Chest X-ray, PA view. Patient: 55 years old, sex M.
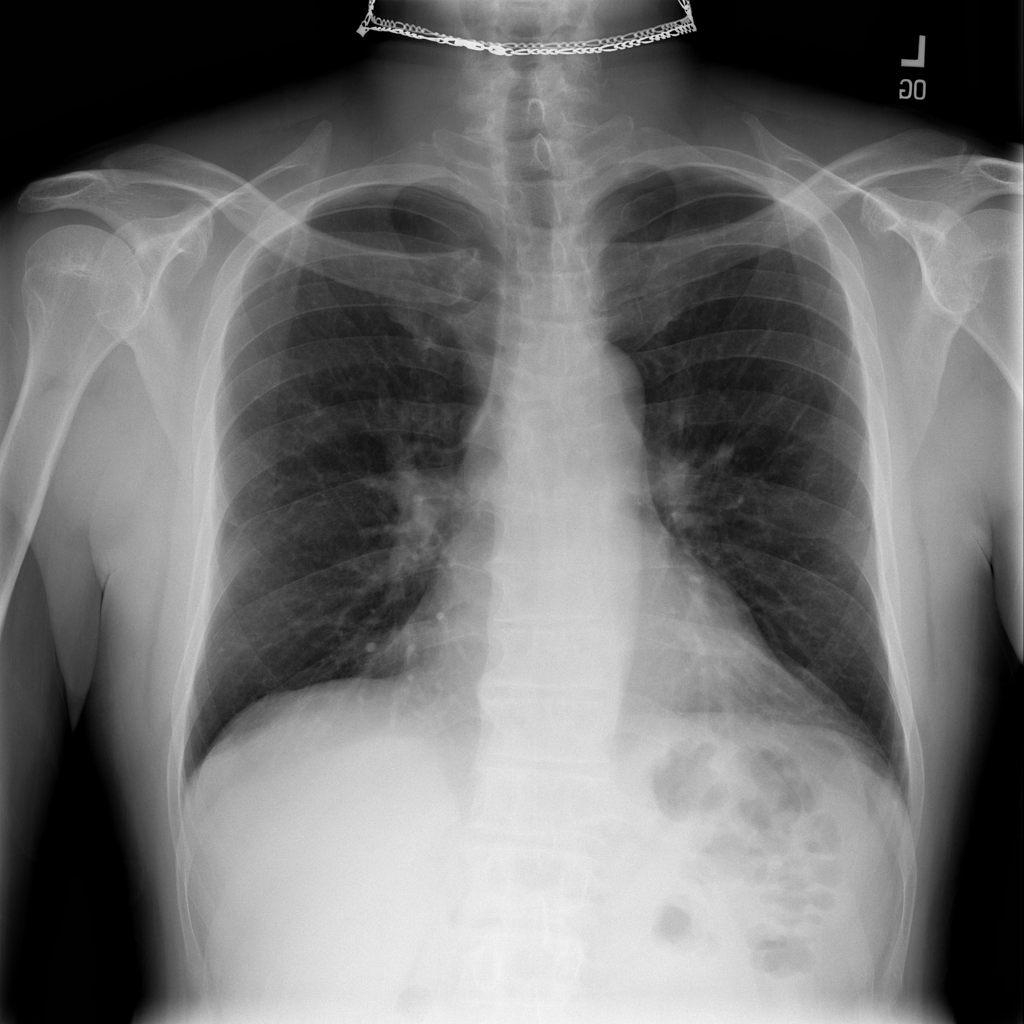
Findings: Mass